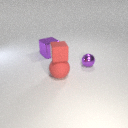
large purple metal cube to the left of small purple metal sphere